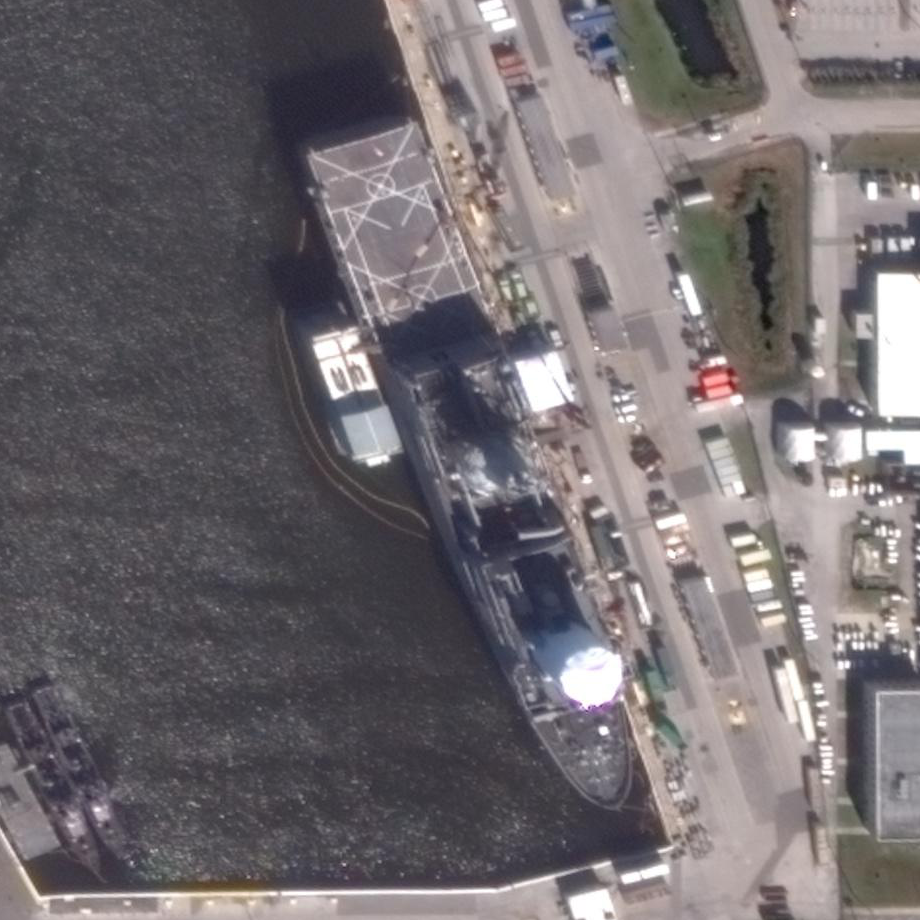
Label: combat